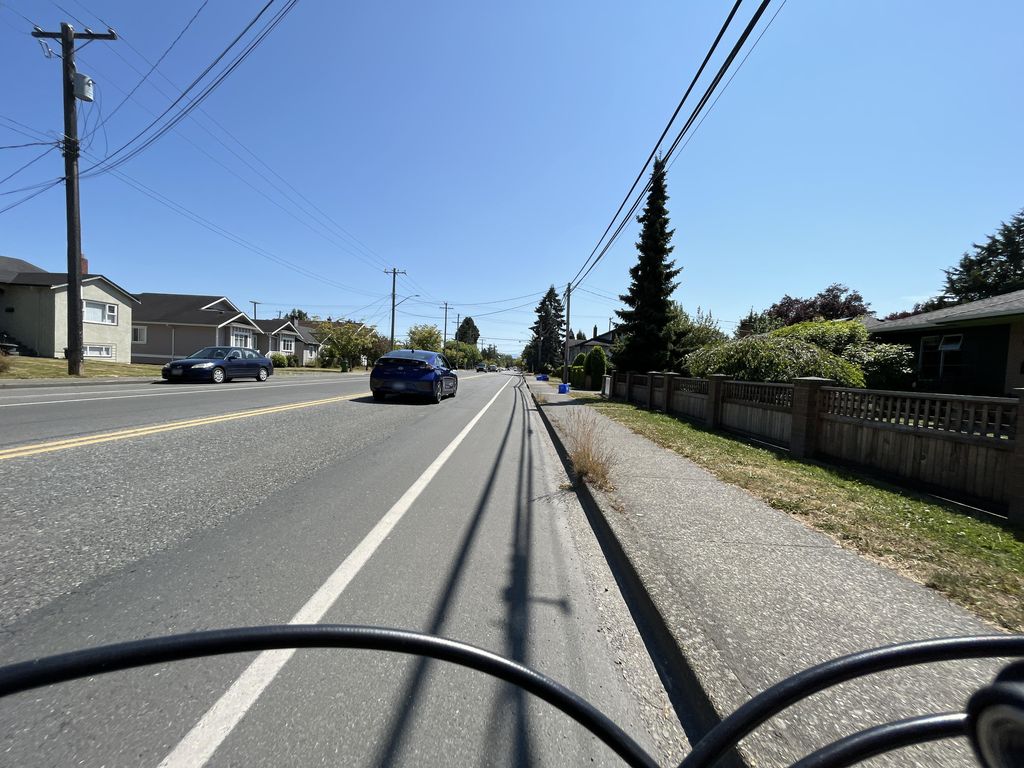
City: victoria